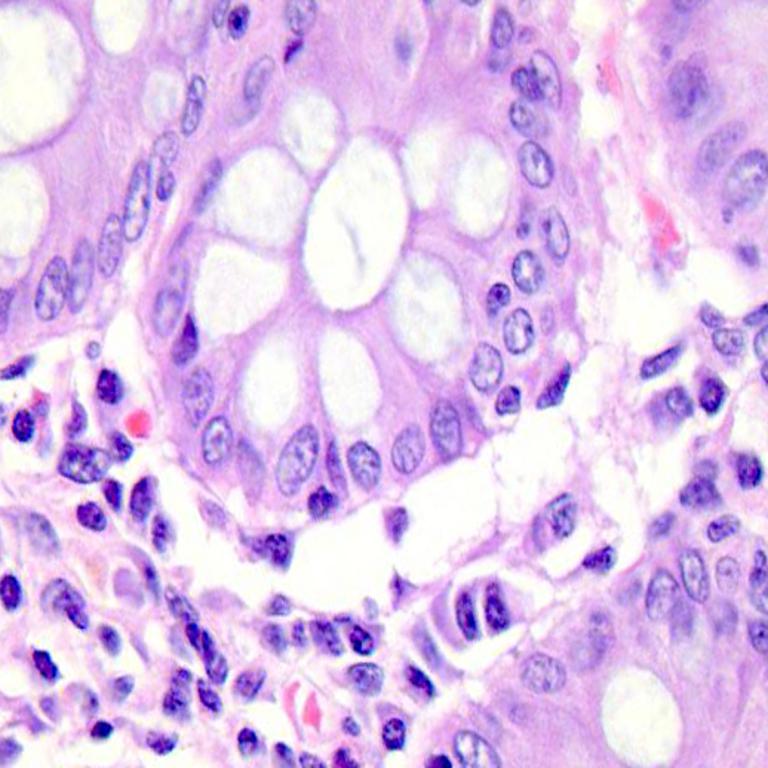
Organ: colon
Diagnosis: benign